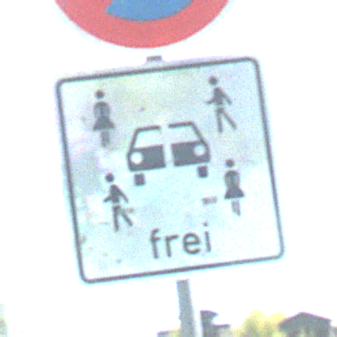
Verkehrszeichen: CarsharingfahrzeugeFrei
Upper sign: AbsolutesHalteverbot
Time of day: Midday
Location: Outdoor (Special)
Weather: PartlyCloudy
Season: NotSpecified
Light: Natural